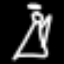
Label: angel